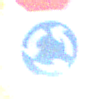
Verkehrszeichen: Kreisverkehr
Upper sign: Stop
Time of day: Night
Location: Outdoor (Suburban)
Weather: PartlyCloudy
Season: NotSpecified
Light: Artificial